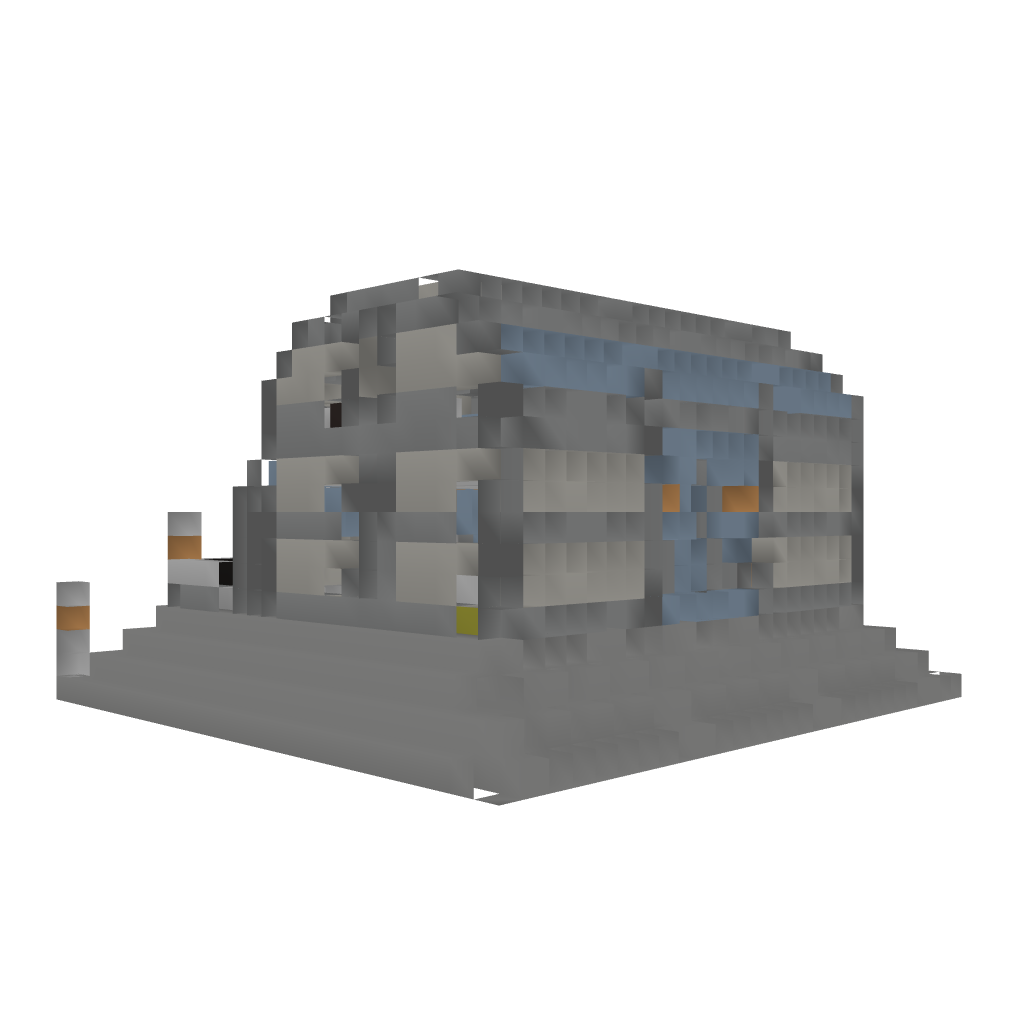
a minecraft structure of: Mountain house